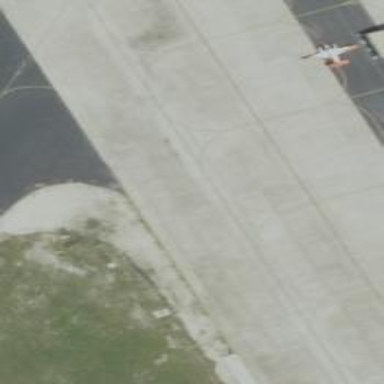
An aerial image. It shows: Image of taxiway at airport.